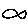
Label: fish